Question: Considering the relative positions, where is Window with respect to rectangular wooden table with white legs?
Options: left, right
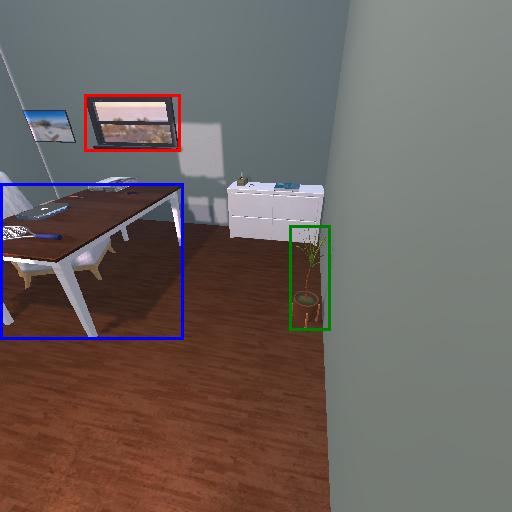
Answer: left